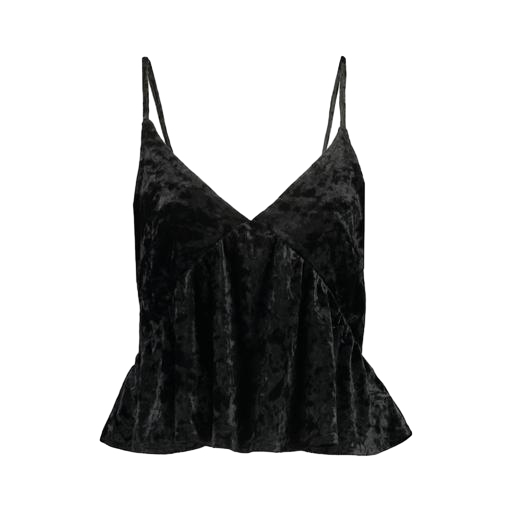
black ruffle-trimmed fil coupé top, black peplum cami, black v-neck printed tank top, white background